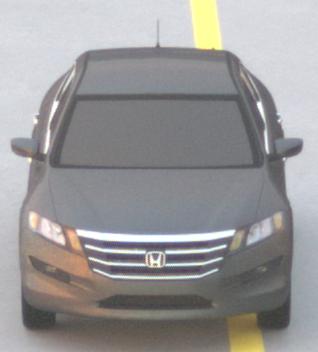
Make: Honda
Model: Crosstour
Detailed model: -
Model produced from: 2009
Model produced until: 2012
Doors: 4
Color: gray
Road condition: dry road
Daytime: sunrise or sunset
Contrast: medium contrast